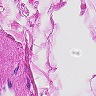
Metastatic tissue present: no